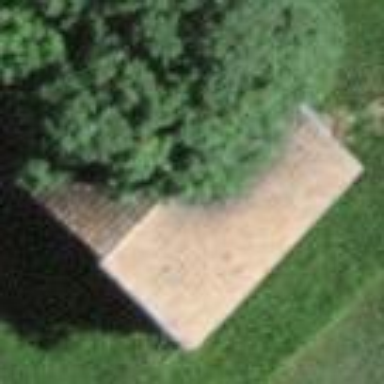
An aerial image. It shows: Barn.